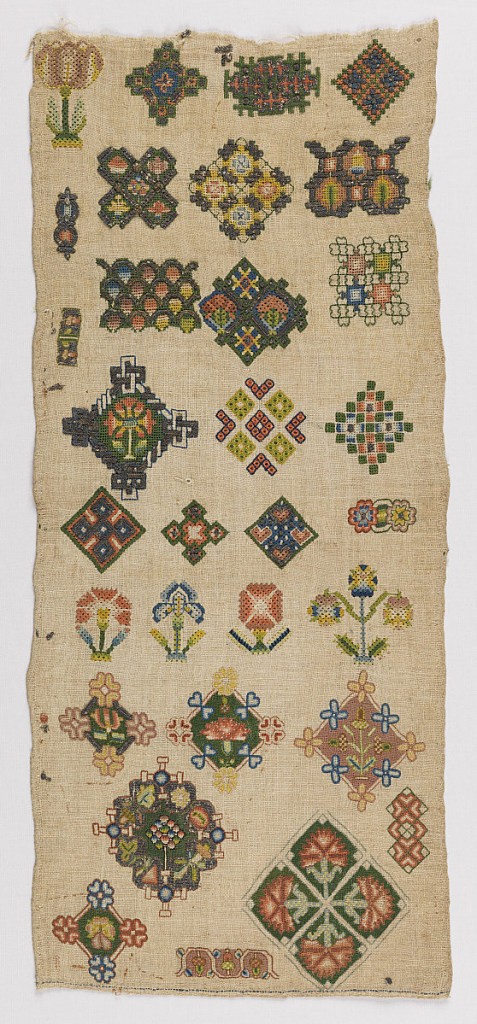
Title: Sampler
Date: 1600–1650
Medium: silk and metal-wrapped silk-core embroidery, linen foundation Technique: embroidered in back, tent, rococo, eyelet, chain, cross, long-armed cross, roumanian, stem, twisted chain, and plaited braid stitches on plain weave foundation
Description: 'Spot' sampler with individual motifs of geometric interlacings and flowers embroidered in metallic threads and colored silks with some deflected element work, on a natural linen ground.